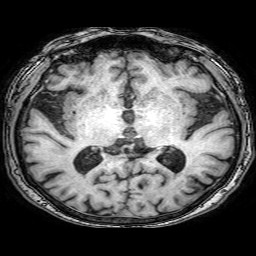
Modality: T1w
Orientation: coronal
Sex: male
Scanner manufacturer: philips
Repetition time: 0.008151 s
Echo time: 0.00373 s